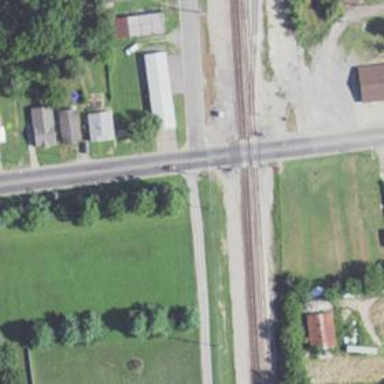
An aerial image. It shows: Level crossing along the railway.